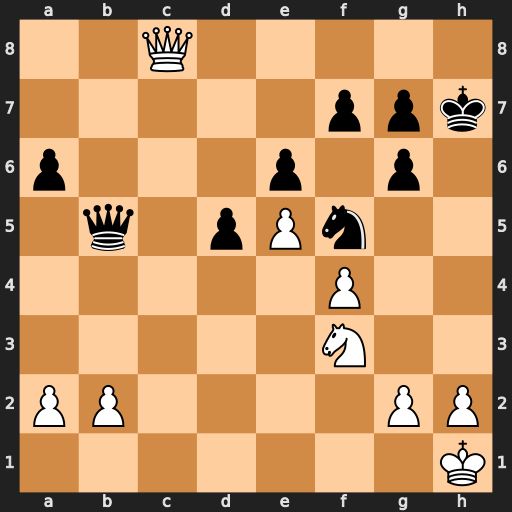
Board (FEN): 2Q5/5ppk/p3p1p1/1q1pPn2/5P2/5N2/PP4PP/7K
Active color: w
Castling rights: -
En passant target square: -
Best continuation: Ng5+ Kh6 Qh8#